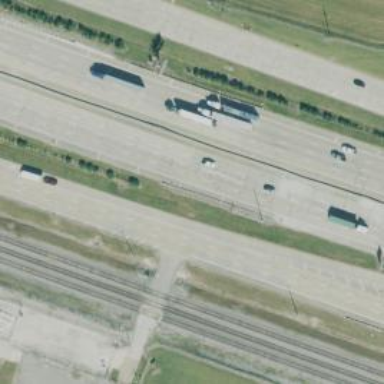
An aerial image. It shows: Secondary road with frontage road.